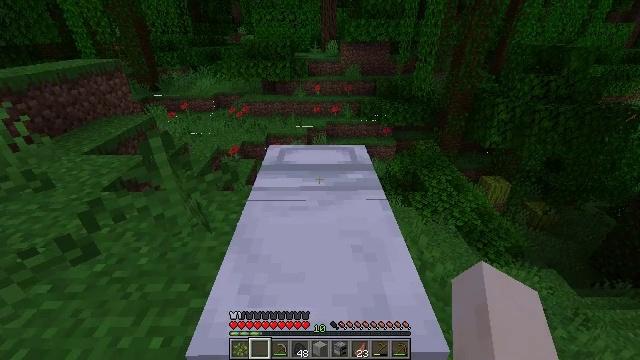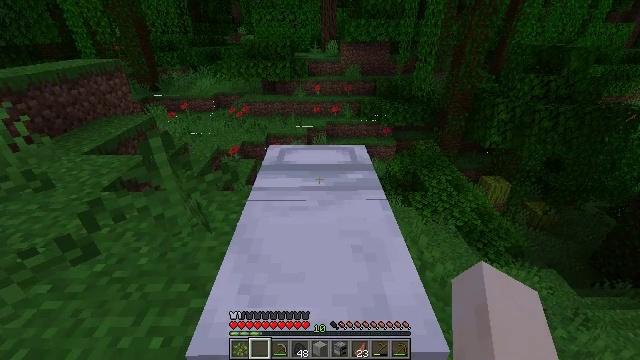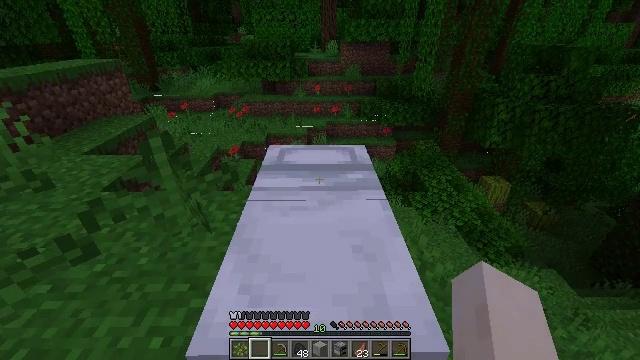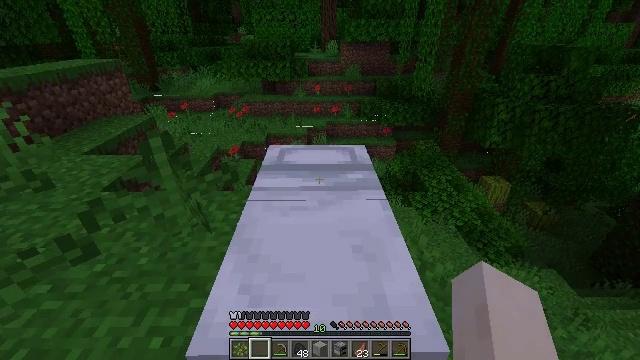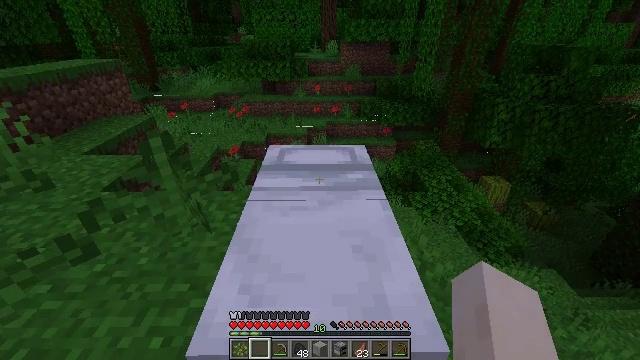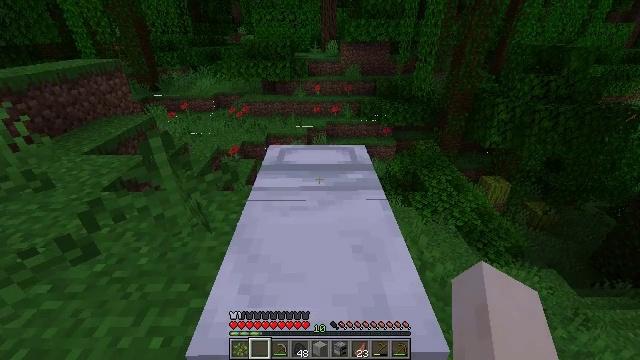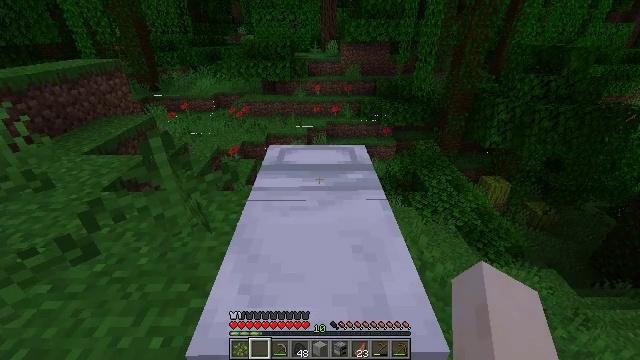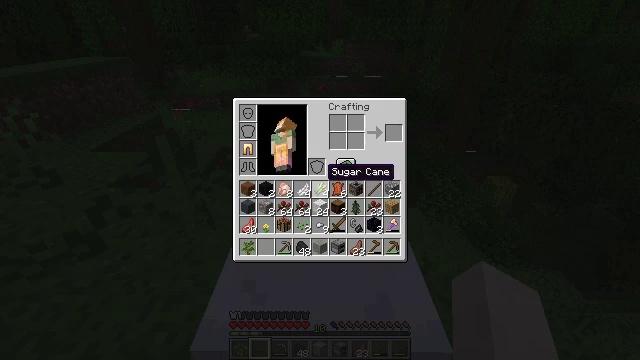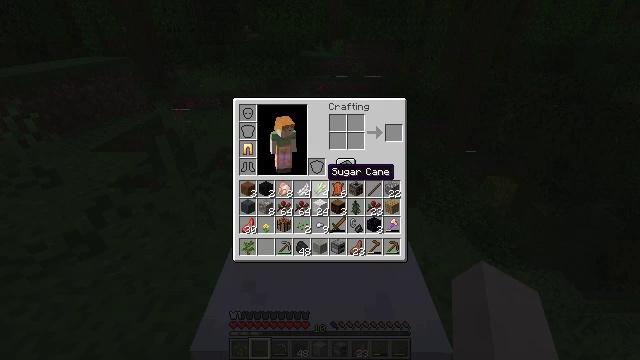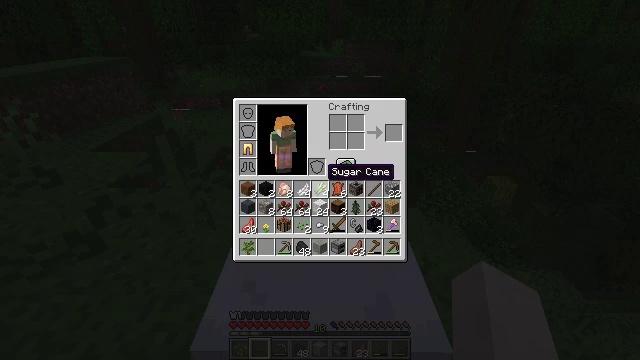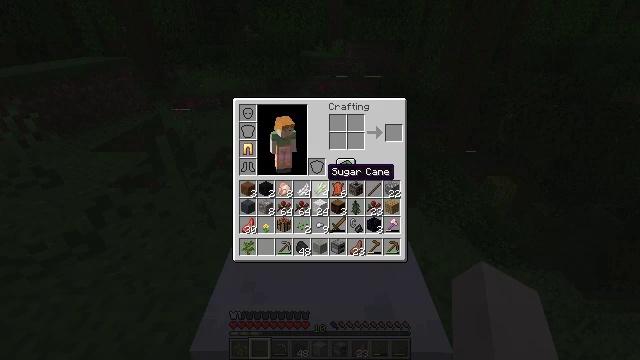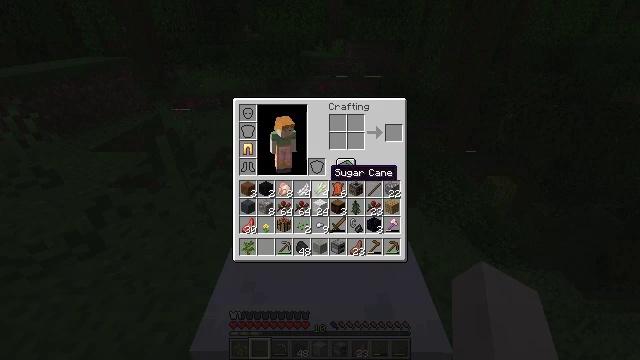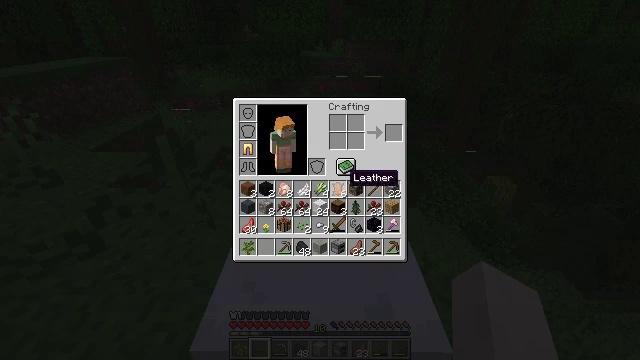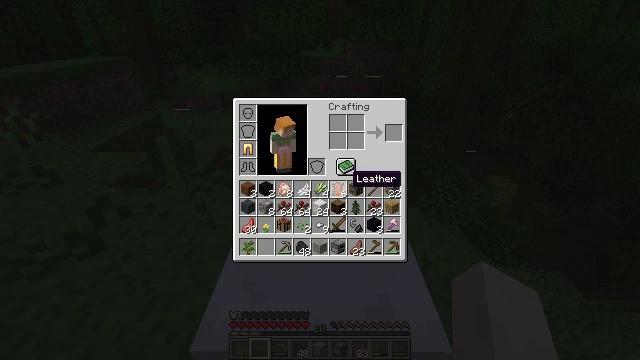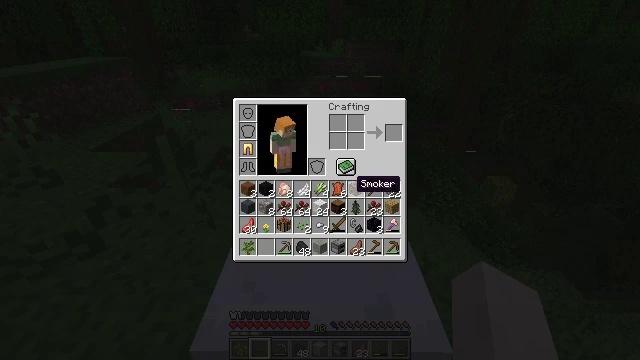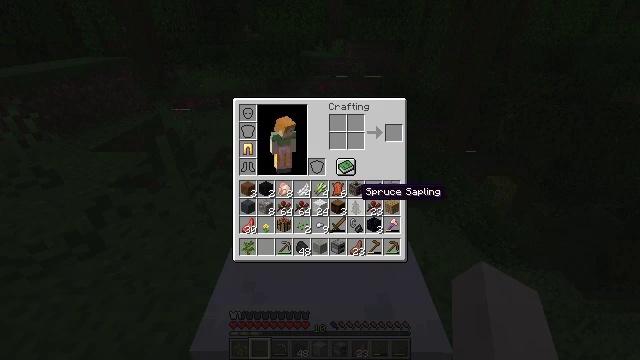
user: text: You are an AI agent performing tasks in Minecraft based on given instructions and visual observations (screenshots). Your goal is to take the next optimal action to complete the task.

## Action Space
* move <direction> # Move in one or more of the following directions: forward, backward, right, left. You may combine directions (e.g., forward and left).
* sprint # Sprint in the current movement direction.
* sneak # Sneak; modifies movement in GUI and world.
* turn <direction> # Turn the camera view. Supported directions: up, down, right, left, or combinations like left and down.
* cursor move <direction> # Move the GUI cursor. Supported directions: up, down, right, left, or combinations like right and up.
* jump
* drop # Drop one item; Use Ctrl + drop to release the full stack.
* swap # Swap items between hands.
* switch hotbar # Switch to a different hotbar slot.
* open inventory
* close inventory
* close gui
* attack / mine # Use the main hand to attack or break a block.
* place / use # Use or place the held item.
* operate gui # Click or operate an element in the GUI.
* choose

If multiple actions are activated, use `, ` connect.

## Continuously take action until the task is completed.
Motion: motion action
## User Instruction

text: Retrieve the white bed for later use.
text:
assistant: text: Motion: no_op
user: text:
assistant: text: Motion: no_op
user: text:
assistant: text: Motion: no_op
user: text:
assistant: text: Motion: no_op
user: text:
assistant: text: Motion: no_op
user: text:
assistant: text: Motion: no_op
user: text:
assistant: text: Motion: turn left, open inventory
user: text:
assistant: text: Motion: open inventory
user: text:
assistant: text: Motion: no_op
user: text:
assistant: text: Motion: no_op
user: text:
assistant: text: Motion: no_op
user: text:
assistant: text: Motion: cursor move right
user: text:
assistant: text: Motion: no_op
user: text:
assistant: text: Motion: no_op
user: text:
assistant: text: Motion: cursor move down
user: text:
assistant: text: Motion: no_op
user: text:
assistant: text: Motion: no_op
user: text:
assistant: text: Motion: no_op
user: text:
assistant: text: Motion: no_op
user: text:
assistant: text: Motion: no_op
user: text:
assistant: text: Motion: no_op
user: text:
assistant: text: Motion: no_op
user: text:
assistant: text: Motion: no_op
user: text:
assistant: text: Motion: no_op
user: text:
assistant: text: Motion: no_op
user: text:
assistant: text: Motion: cursor move right
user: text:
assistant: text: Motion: no_op
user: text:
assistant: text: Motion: no_op
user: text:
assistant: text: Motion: no_op
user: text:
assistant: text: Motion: no_op